Question: I am a java beginner, the first java IDE I downloaded was Visual Studio Code, it was very easy to use and everything is auto configured. But it kind overheats my laptop all the time, so I want to try IDEA, so far it's a very good experience, except when I open a java file and tried to run it in IDEA, it always pops out this run configuration window and I don't understand how to configure it. In visual Studio Code I can open any java file any time and run without any issues, but now I have to go through creating projects every time. Is there any solution for this?

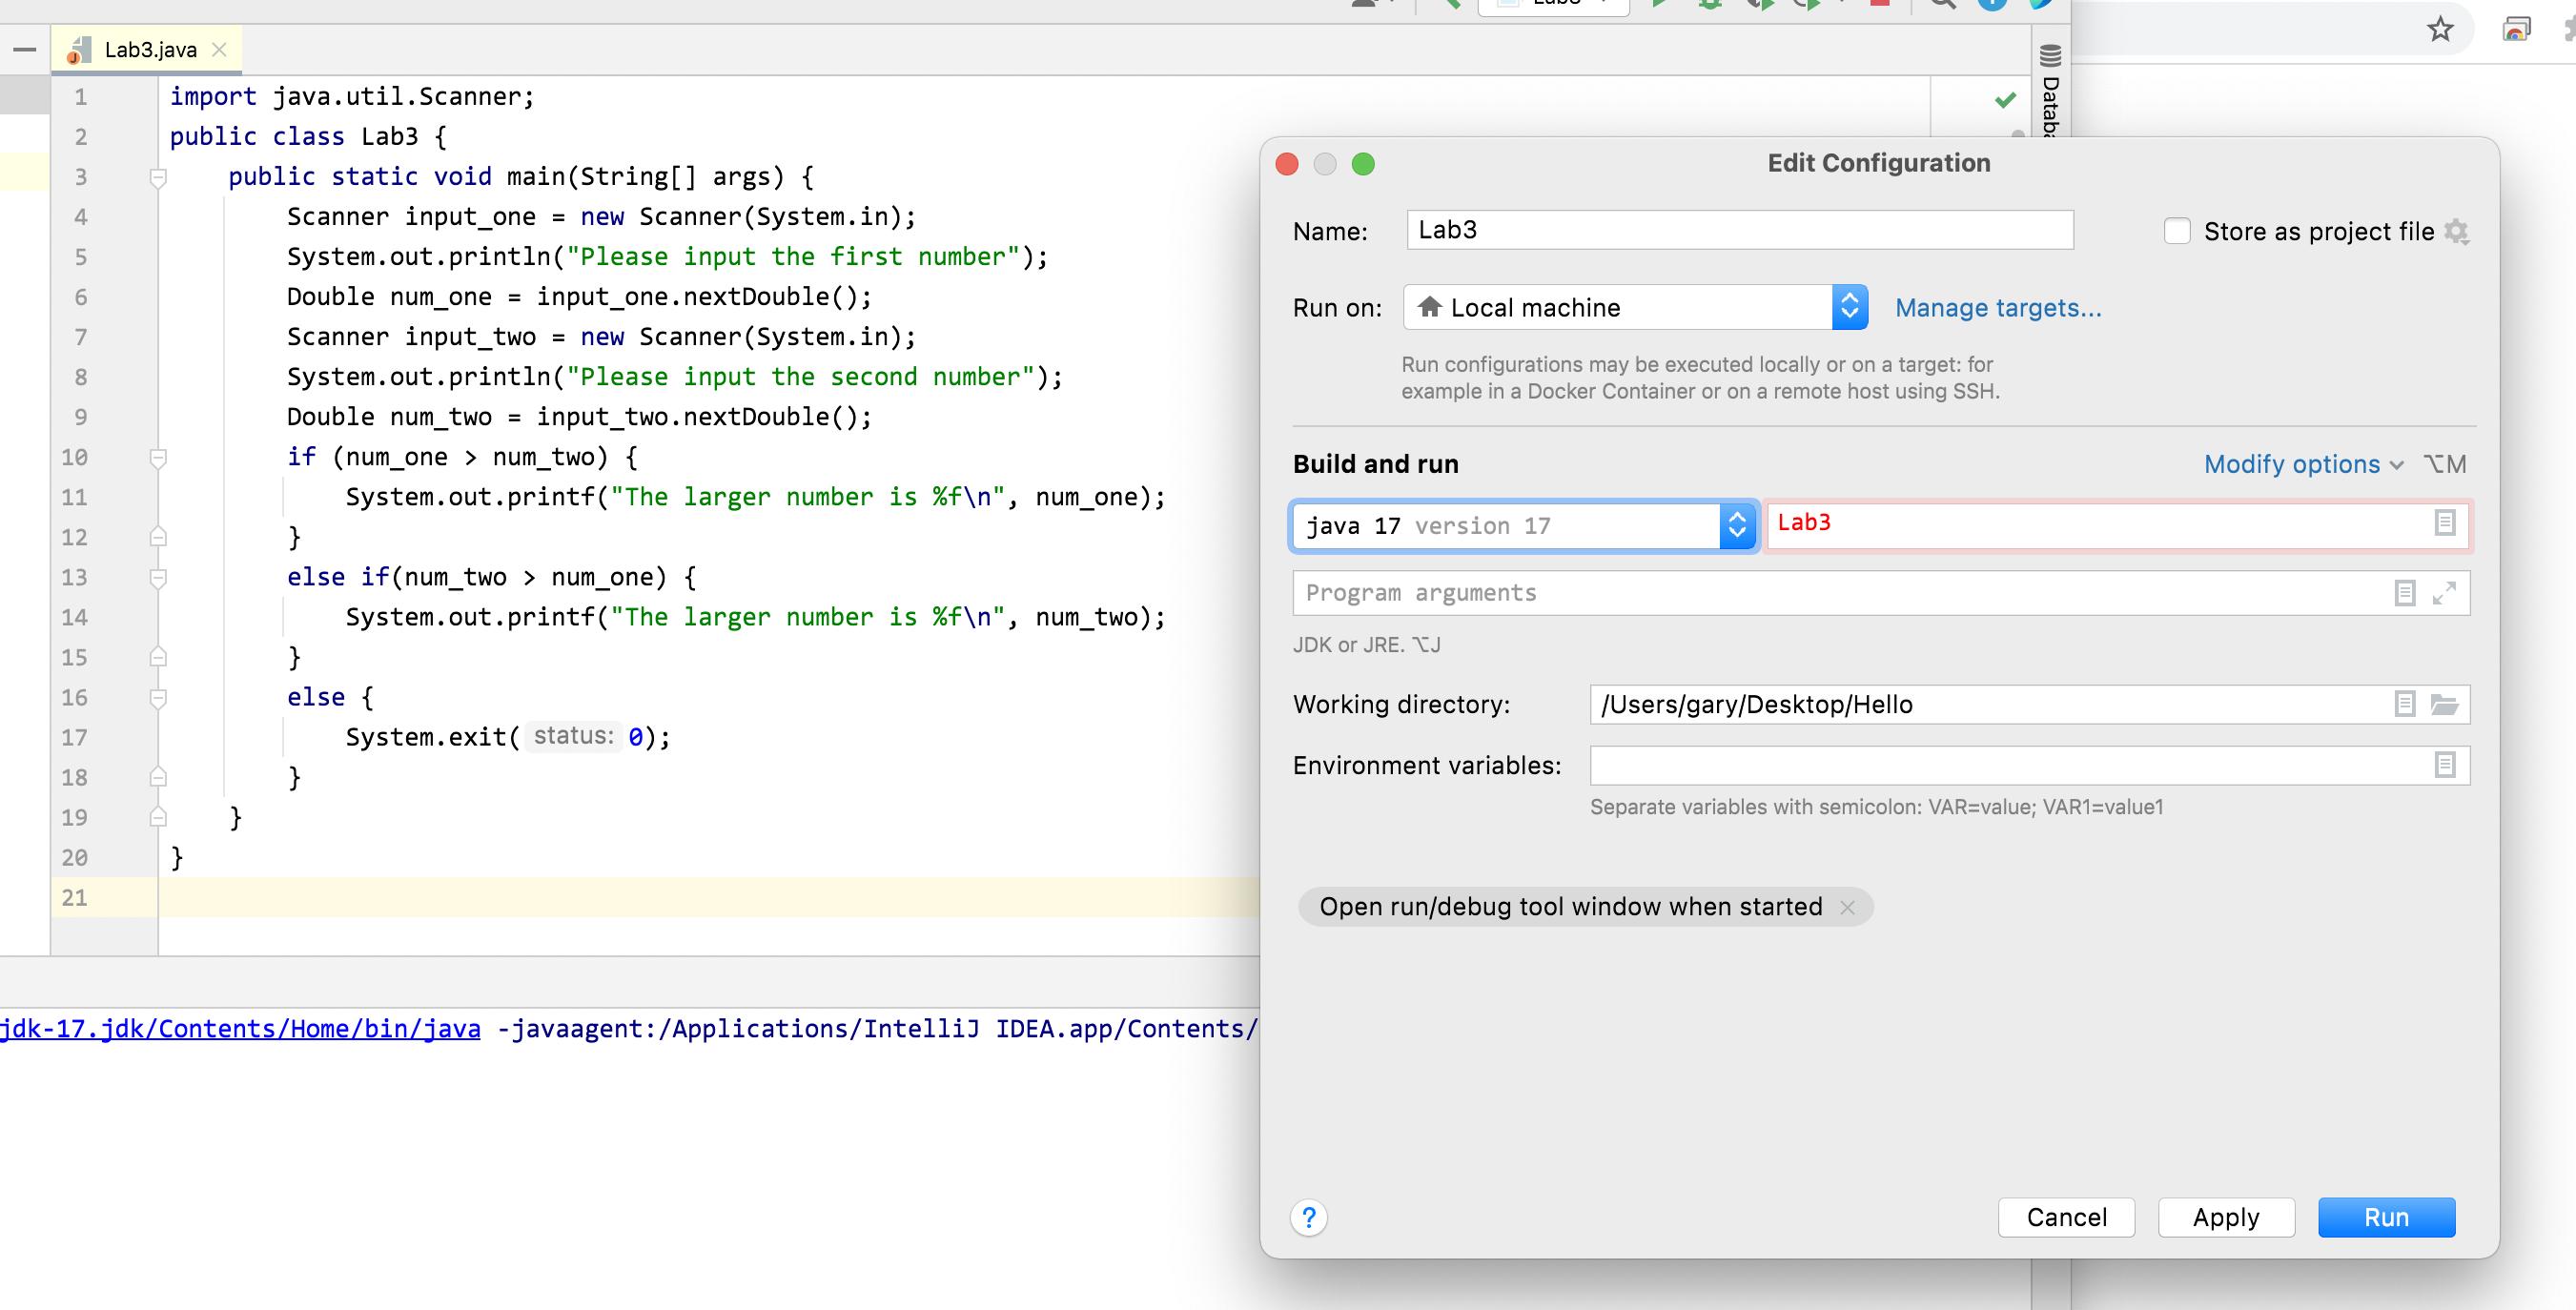
Answer: # Command-line
To run a single file, there is no need for an <URL>.
In Java 11 and later, the 'java' tool at the command-line can both compile and execute a single-file Java class. See <URL>.
If your class named 'HelloWorld' were in a file named 'HelloWorld.java', on a console type:
'''
java HelloWorld.java
'''
To be clear: The 'java' command-line tool really only Java apps, while the 'javac' command-line tool Java source code. As a convenience, the 'java' tool was enhanced to effectively call 'javac' on your behalf for a single-file.
# JShell
If you just want to run a few lines of Java, try <URL> tool bundled with Java 9 and later.
See:
- <URL>
<URL>.
# BlueJ
Using an <URL> can be a daunting task for the new student of Java. Those IDEs are heavy-duty tools designed for professional programmers.
I recommend using an IDE designed for beginners. <URL> comes to mind, designed specifically for educational purposes. BlueJ makes getting started with Java easier.
If you insist on using IntelliJ, read on.
# If using IntelliJ, define a project
IntelliJ is not designed to work with single files. IntelliJ expects you to work within a project.
I strongly recommend learning the basics of <URL> to create and drive your new project. By defining your project in Maven, the configuration is independent of any one IDE. You can move your project between major IDEs such as IntelliJ, NetBeans, and Eclipse.
Maven is also very useful for downloading needed libraries ("dependencies") that you may want to leverage in your work. And Maven is good at packaging your Java app as a JAR (or WAR or EAR).
In IntelliJ, choose "New Project". In the window, click the item on left. Check the box. Scroll the list to find item for 'org.apache.maven.archetypes:maven-archetype-quickstart'. Under that, choose the "RELEASE" item. Click button.
In field, enter something like 'MyFirstProject'. Click button.
On the Maven settings page, just click .
Wait a moment for IntelliJ to download some stuff and configure your project. Eventually you should see a message in the pane.
You will also see a 'pom.xml' file displayed. The <URL> format.
Change the '<maven.compiler.source>' and '<maven.compiler.target>' elements to the version of Java you are using. The current version is Java 17.
After editing the 'pom.xml', look for a little floating windoid with a tiny Maven icon. Click the icon to have Maven process your changed POM. Wait a moment.
In the pane, navigate to the 'App' file. There you see code to print "Hello World!". Let's run that code now. , in the gutter, next to the 'main' method line. A pop-up menu appears offering a item. Choose that item to run the app immediately.
<URL>
Down in the pane, you should see the results, the 'Hello World!' text.
At this point you can add your single file to the 'org.example' package seen in the pane.
By the way, you can change that package name by context-clicking and choosing > .
Later, learn to use the <URL> feature of IntelliJ.
Know that you need not create a new project for each time you want to do a little experiment. Create one project for such experiments. Keep adding new '.java' class files for each experiment. Delete old class files you no longer need.
---
Eventually, I suggest updating the versions of various items in your POM. The archetype is not configured for the latest versions (for reasons I cannot fathom).
And when you learn about unit testing, replace JUnit 4 in the POM with <URL> to use JUnit 5. One of the benefits of using Maven is that you can easily switch out dependencies such as going from JUnit 4 to JUnit 5.